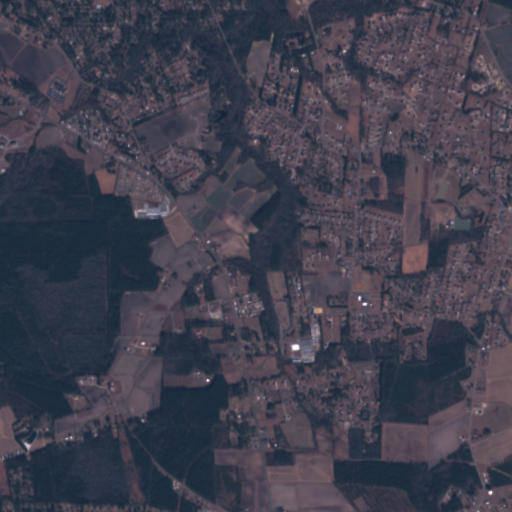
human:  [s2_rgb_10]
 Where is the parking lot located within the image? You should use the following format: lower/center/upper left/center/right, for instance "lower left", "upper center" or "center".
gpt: The parking lot is located in the upper left of the image.
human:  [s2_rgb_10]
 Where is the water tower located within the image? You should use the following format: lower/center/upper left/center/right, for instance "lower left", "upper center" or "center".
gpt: The water tower is located in the upper right of the image.
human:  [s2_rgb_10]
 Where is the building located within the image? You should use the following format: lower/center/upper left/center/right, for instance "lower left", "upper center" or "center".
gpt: The building is located in the upper left of the image.
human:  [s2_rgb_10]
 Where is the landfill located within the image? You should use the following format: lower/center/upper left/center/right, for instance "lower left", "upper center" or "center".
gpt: There is no landfill in the image.